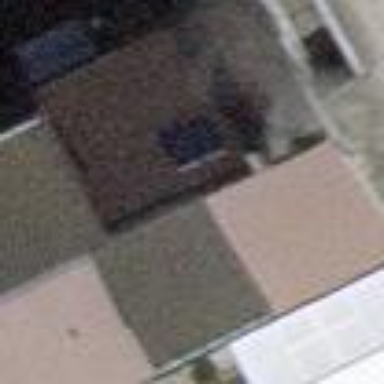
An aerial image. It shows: Terrace building with gabled roof.